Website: home-depot
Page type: payment
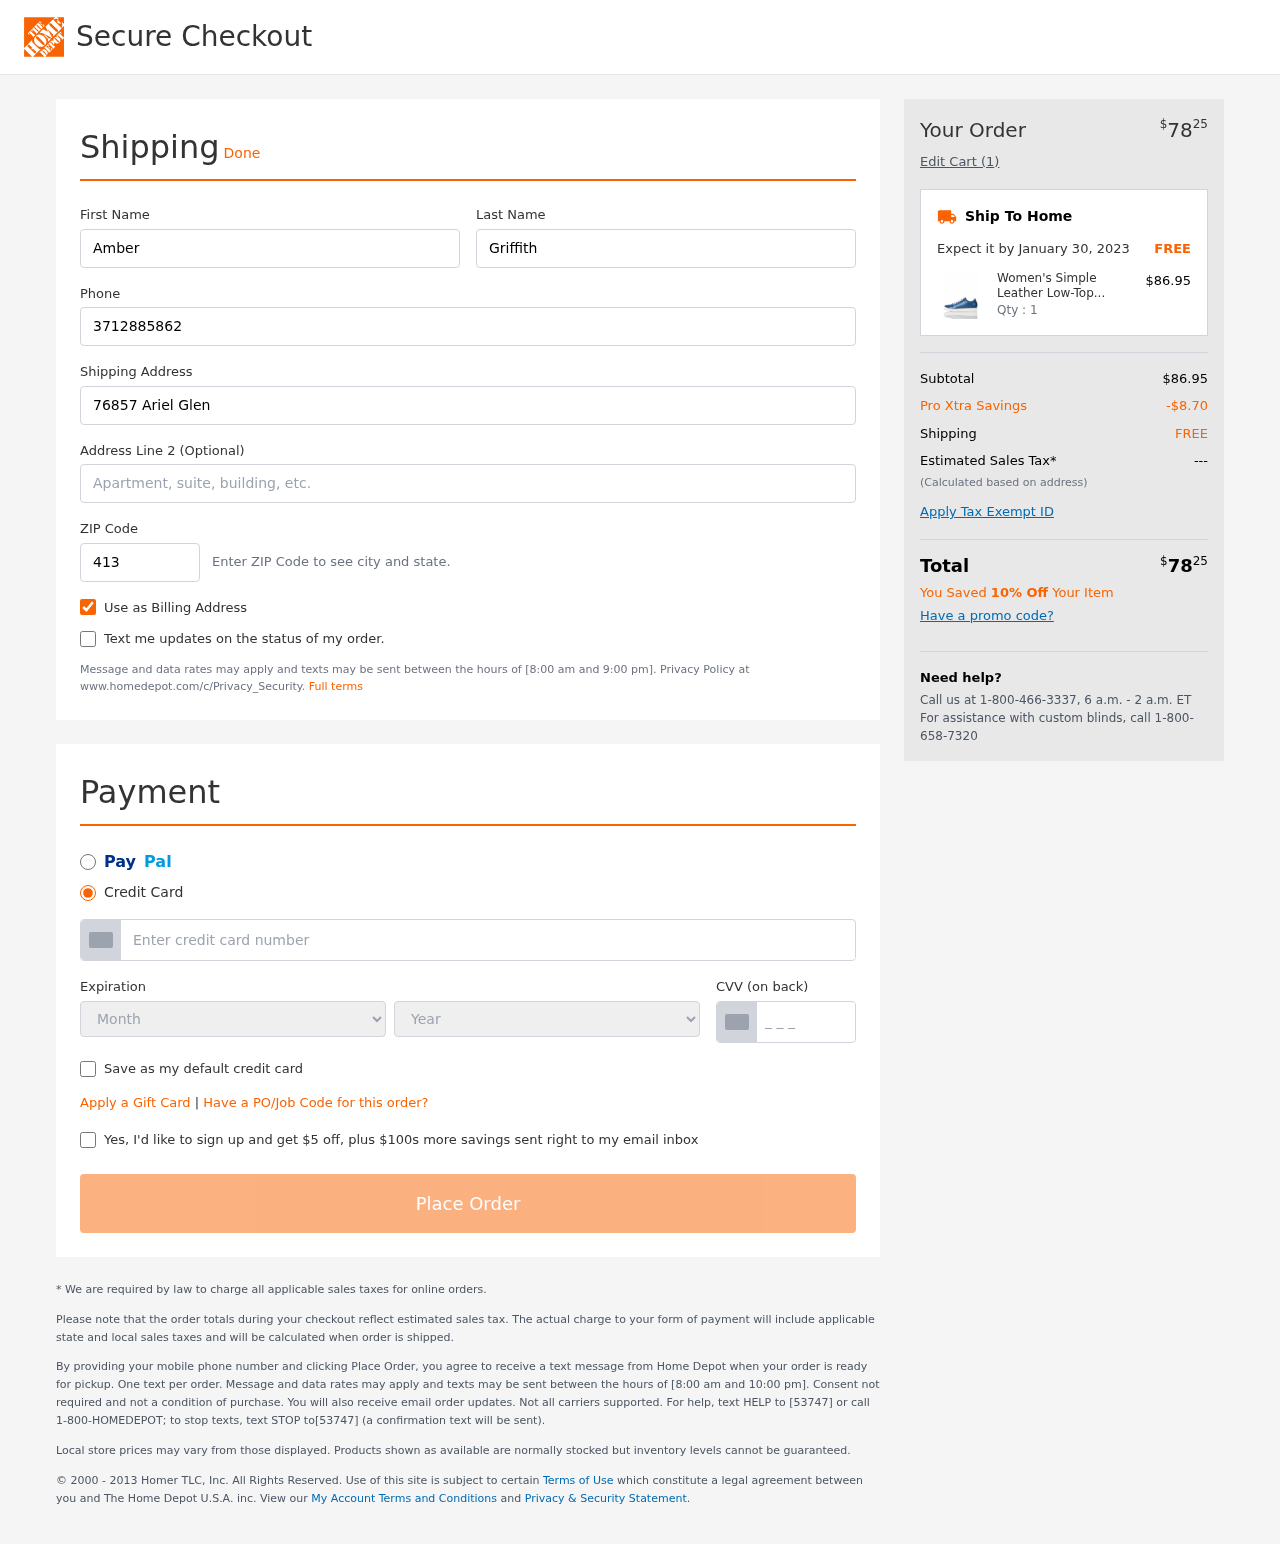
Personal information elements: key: PII_CARD_CVV
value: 631
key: PII_CARD_EXPIRY_MONTH
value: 11
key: PII_CARD_EXPIRY_YEAR
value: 27
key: PII_CARD_NUMBER
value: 4889 9309 8944 3441
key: PII_FIRSTNAME
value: Amber
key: PII_LASTNAME
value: Griffith
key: PII_PHONE
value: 3712885862
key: PII_POSTCODE
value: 41338
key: PII_STREET
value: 76857 Ariel Glen
Product elements: key: PRODUCT1_NAME
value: Women's Simple Leather Low-Top Sneakers, Light Blue, 10.5 US
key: PRODUCT1_PRICE
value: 86.95
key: PRODUCT1_QUANTITY
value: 1
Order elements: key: ORDER_TOTAL
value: $7825
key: ORDER_NUM_ITEMS
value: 1
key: ORDER_DELIVERY_DATE
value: January 30, 2023
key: ORDER_SUBTOTAL
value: $86.95
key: ORDER_DISCOUNT
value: -$8.70
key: ORDER_SHIPPING_COST
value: FREE